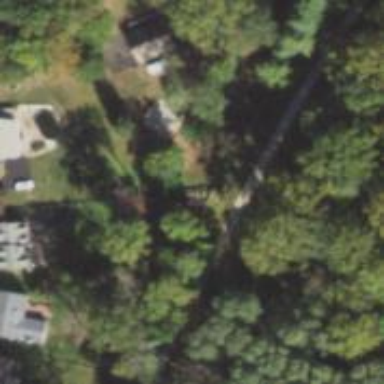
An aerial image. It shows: Abandoned railway next to cycleway.